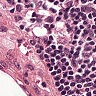
Metastatic tissue present: no